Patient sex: M
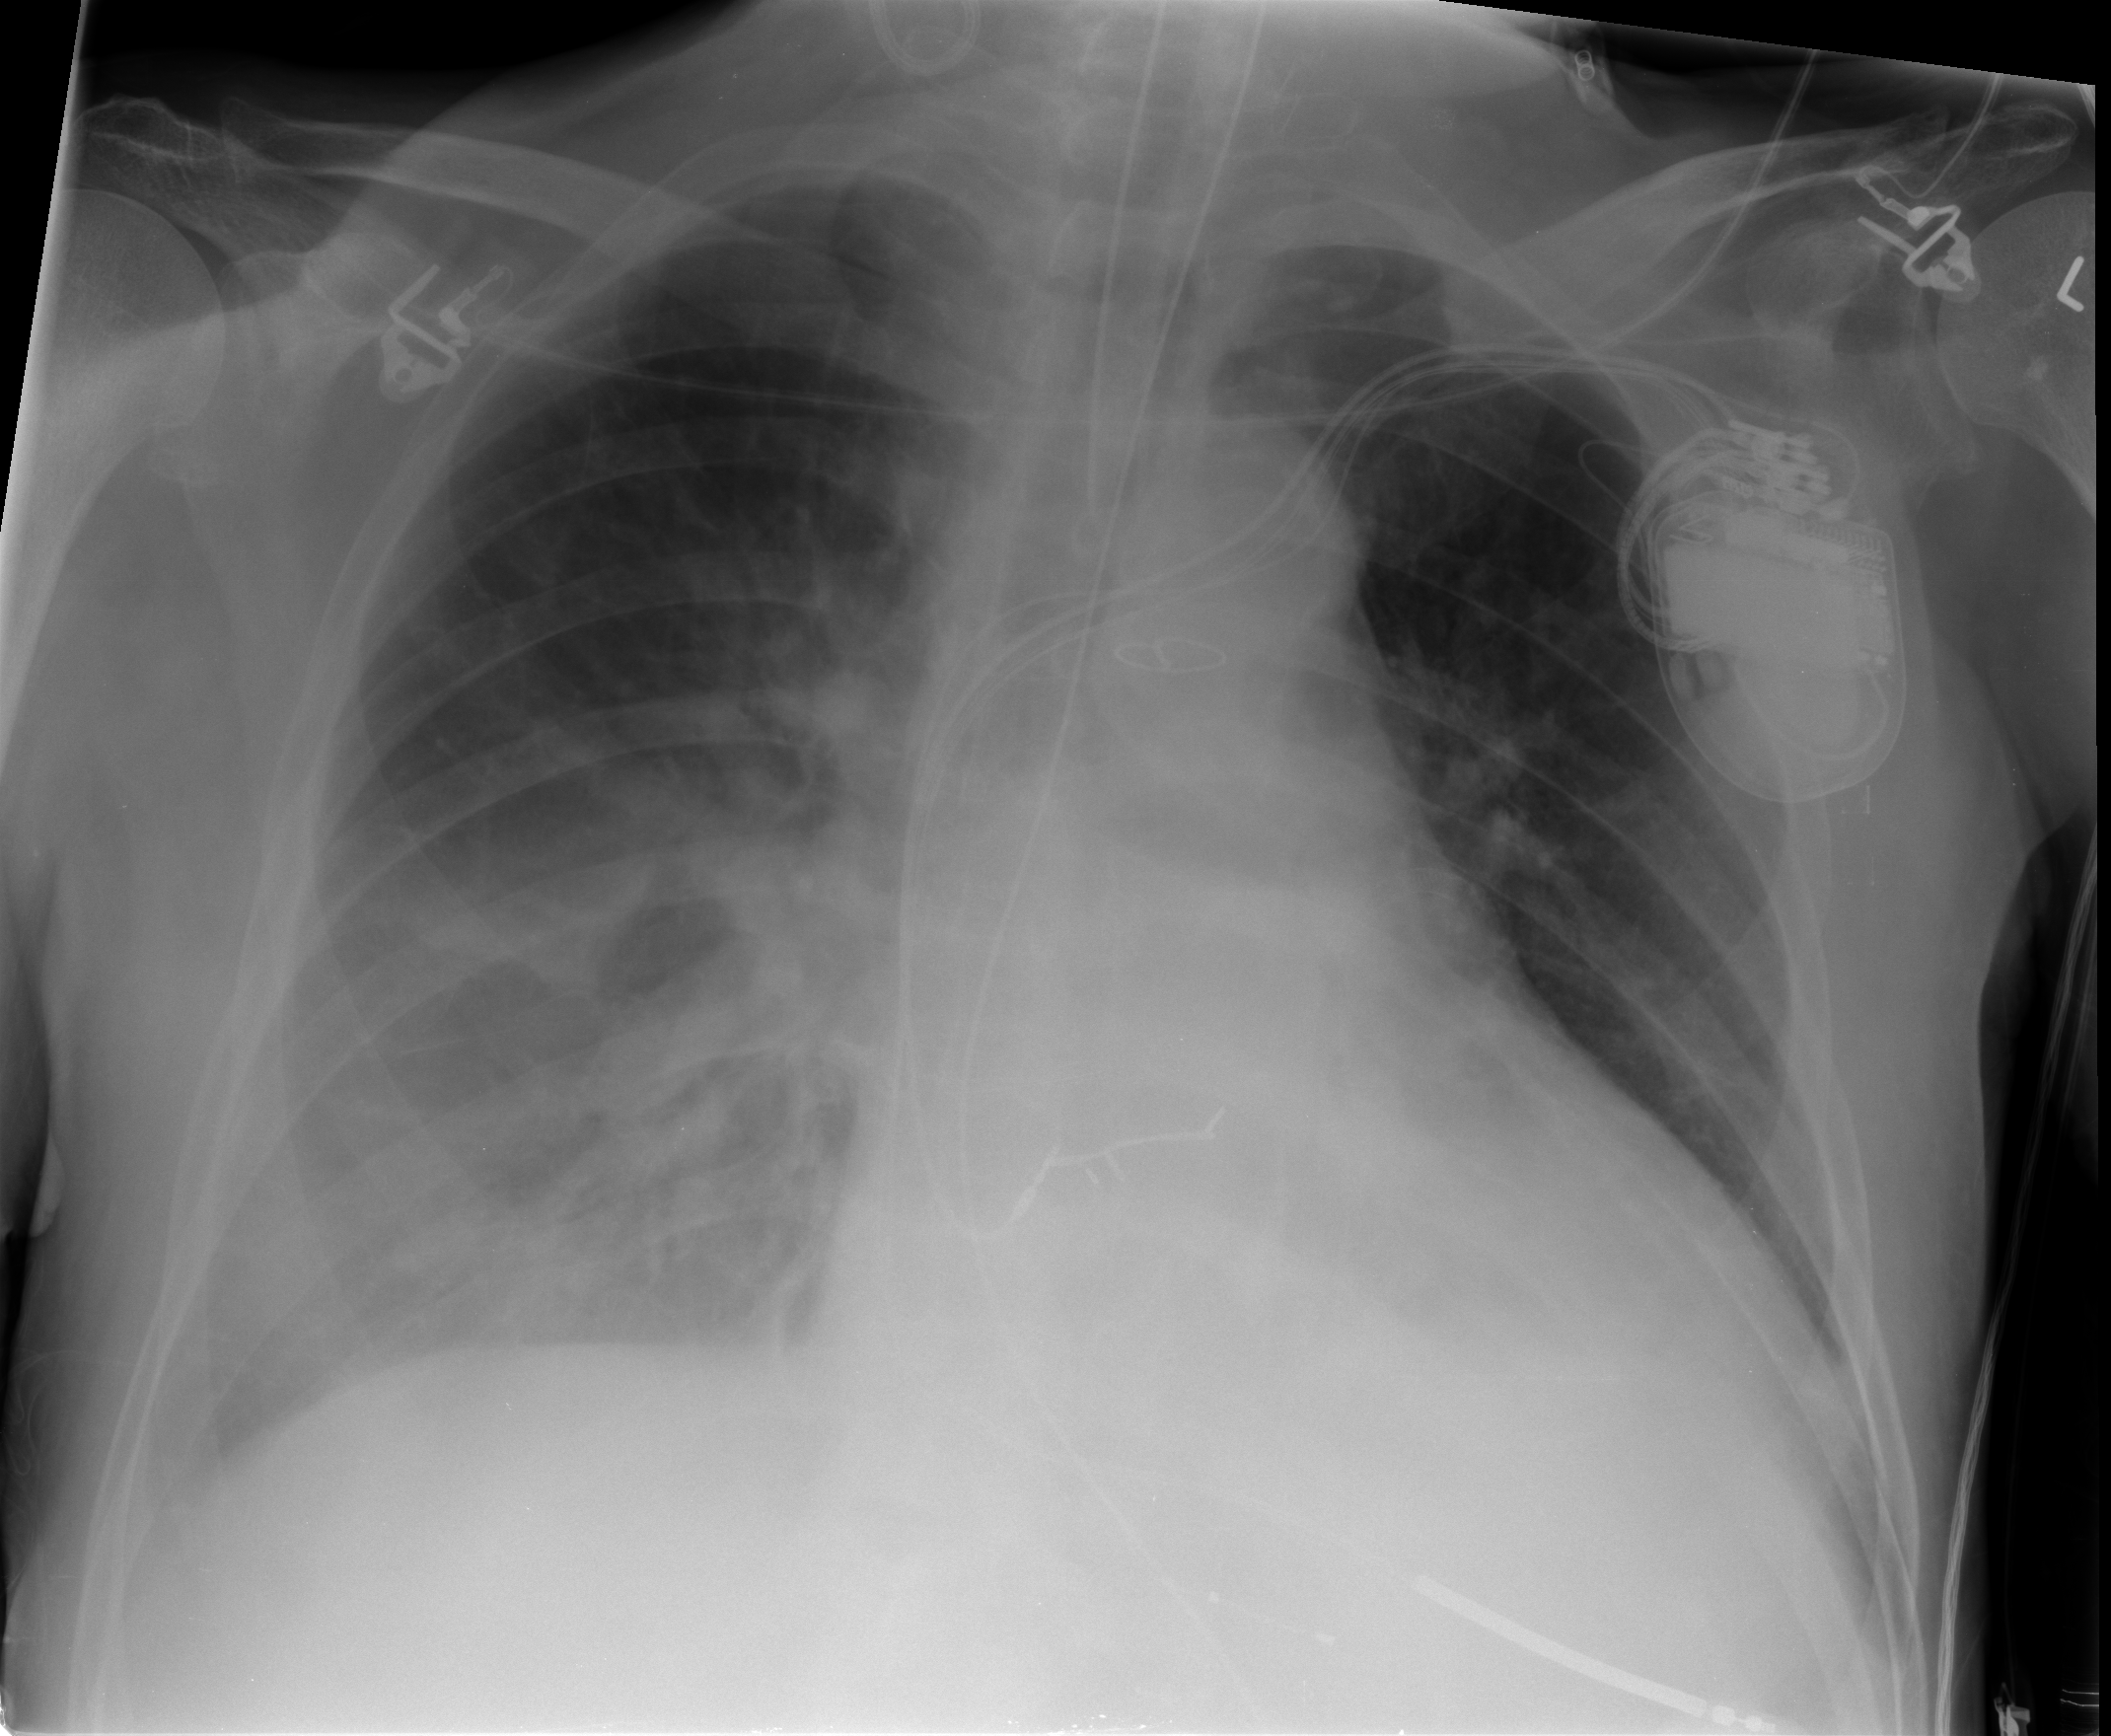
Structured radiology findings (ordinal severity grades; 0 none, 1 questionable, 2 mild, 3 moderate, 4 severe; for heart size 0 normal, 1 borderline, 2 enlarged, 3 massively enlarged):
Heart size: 2
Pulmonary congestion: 3
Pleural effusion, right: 2
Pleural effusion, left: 0
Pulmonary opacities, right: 0
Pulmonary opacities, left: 0
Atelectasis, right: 3
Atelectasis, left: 1